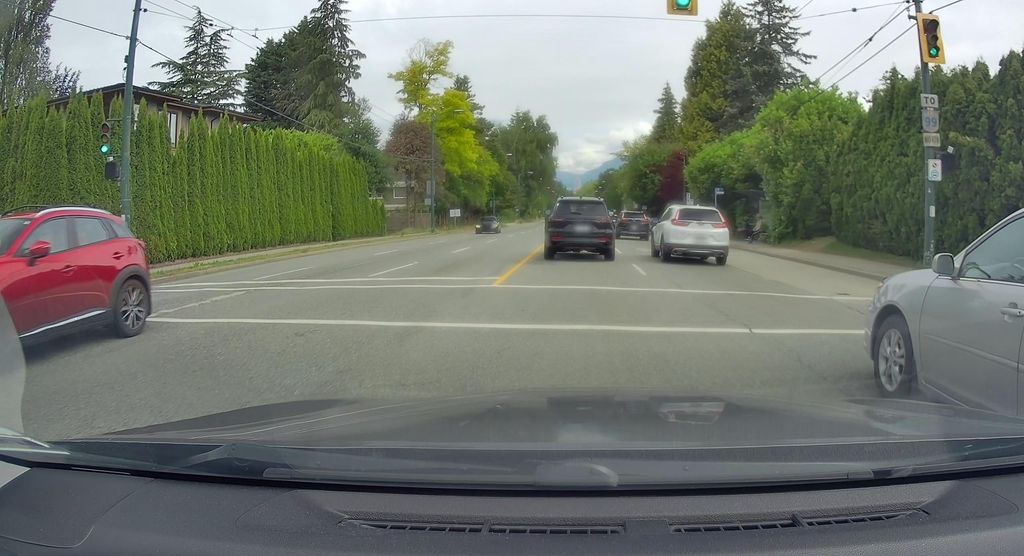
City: vancouver